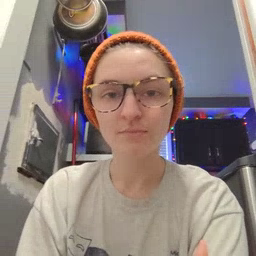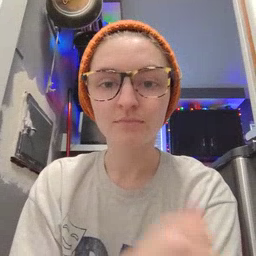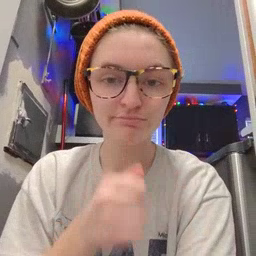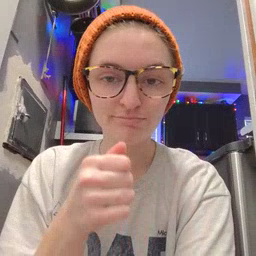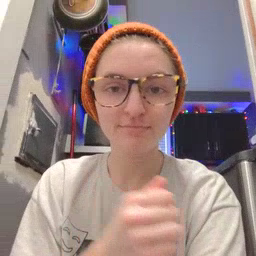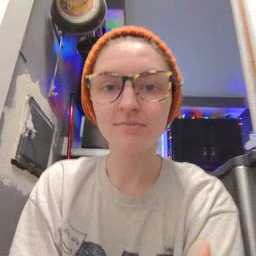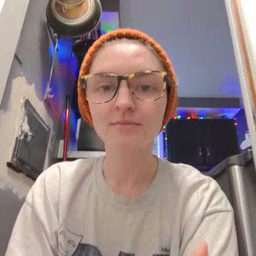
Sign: hide